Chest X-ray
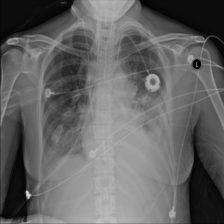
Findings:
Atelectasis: positive
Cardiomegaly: negative
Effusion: positive
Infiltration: negative
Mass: negative
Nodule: negative
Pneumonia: negative
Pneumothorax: negative
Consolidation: positive
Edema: negative
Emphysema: negative
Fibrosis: negative
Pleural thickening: negative
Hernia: negative